Question: I'm currently developing an app for the android device which running in the background and pushing notifications sometimes. When notification is pushed an icon pops in the status bar. The problem is that in some devices it look too big and clipped but on others it's looks fine. For example when I'm testing the app on my personal device, Samsung Galaxy S3 android 4.2.2 and on a virtual device running android 2.2 it looks just fine. But when i tested the app on LG E400f - L Style android 2.3.6 it looks like this:

Anyone knows why this is happens?
Thanks in advanced!
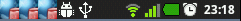
Answer: You need to supply icons in the correct size for each platform. The documentation for that is <URL>.